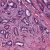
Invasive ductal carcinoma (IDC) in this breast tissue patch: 1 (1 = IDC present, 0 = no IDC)